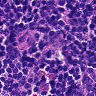
Metastatic tissue present: no